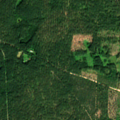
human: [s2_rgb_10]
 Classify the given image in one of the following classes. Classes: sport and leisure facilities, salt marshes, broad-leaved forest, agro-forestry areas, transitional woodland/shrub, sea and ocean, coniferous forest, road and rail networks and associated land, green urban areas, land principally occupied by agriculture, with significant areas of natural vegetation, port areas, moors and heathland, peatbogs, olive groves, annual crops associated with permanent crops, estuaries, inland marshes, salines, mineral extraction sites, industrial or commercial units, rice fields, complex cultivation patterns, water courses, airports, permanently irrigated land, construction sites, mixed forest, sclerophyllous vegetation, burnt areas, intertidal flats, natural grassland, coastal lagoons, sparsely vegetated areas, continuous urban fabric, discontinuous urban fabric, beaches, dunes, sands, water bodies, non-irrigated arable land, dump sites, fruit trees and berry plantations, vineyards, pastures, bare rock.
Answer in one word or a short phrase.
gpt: coniferous forest, mixed forest, transitional woodland/shrub